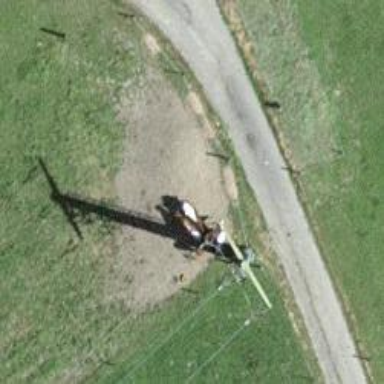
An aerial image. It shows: Power line with three cables.